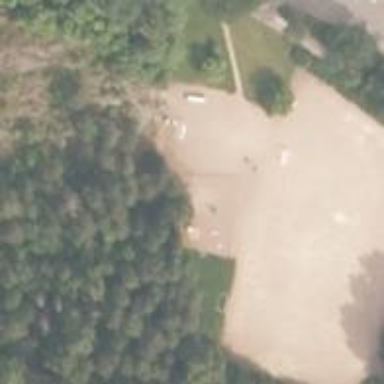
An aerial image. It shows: Playground with springy equipment.